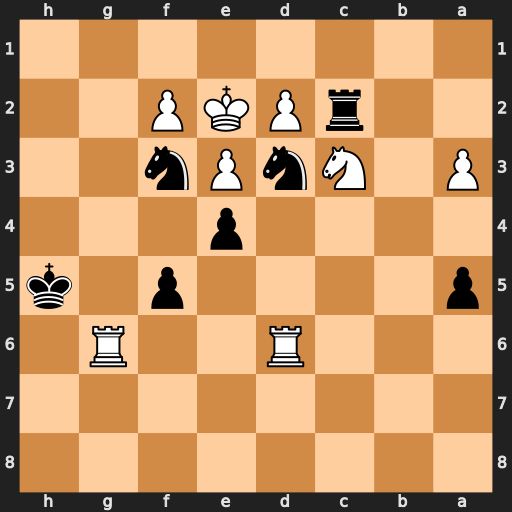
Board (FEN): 8/8/3R2R1/p4p1k/4p3/P1NnPn2/2rPKP2/8
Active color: b
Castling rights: -
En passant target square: -
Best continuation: Rxd2+ Kf1 Rxf2#